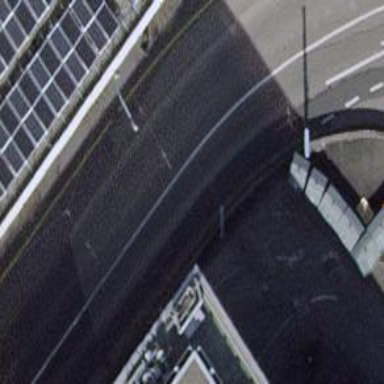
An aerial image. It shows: Unclassified road with asphalt surface and trolley wire.